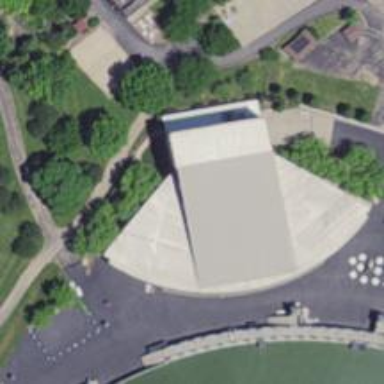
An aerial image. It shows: Pavilion building.